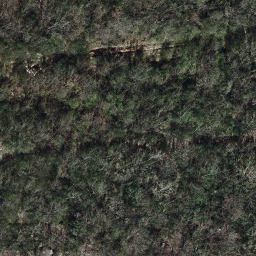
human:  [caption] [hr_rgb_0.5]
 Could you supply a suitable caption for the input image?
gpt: It is a dense forest with green and grey plants .

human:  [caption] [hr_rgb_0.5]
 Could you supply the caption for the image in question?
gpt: This is a forest with green and grey plants .

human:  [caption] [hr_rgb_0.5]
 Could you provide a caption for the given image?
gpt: Lots of trees in the forest .

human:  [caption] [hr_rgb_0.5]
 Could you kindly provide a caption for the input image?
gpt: There are some withered trees in the forest .

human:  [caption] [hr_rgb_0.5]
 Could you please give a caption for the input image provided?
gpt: Lots of green and grey plants in the forest .